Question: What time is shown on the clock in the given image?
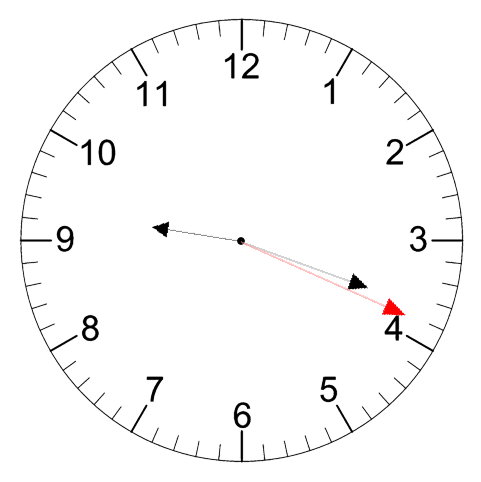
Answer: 09:18:19